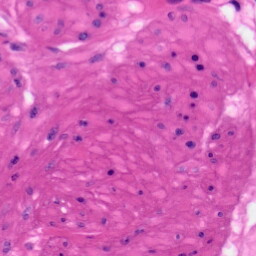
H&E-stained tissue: Skin